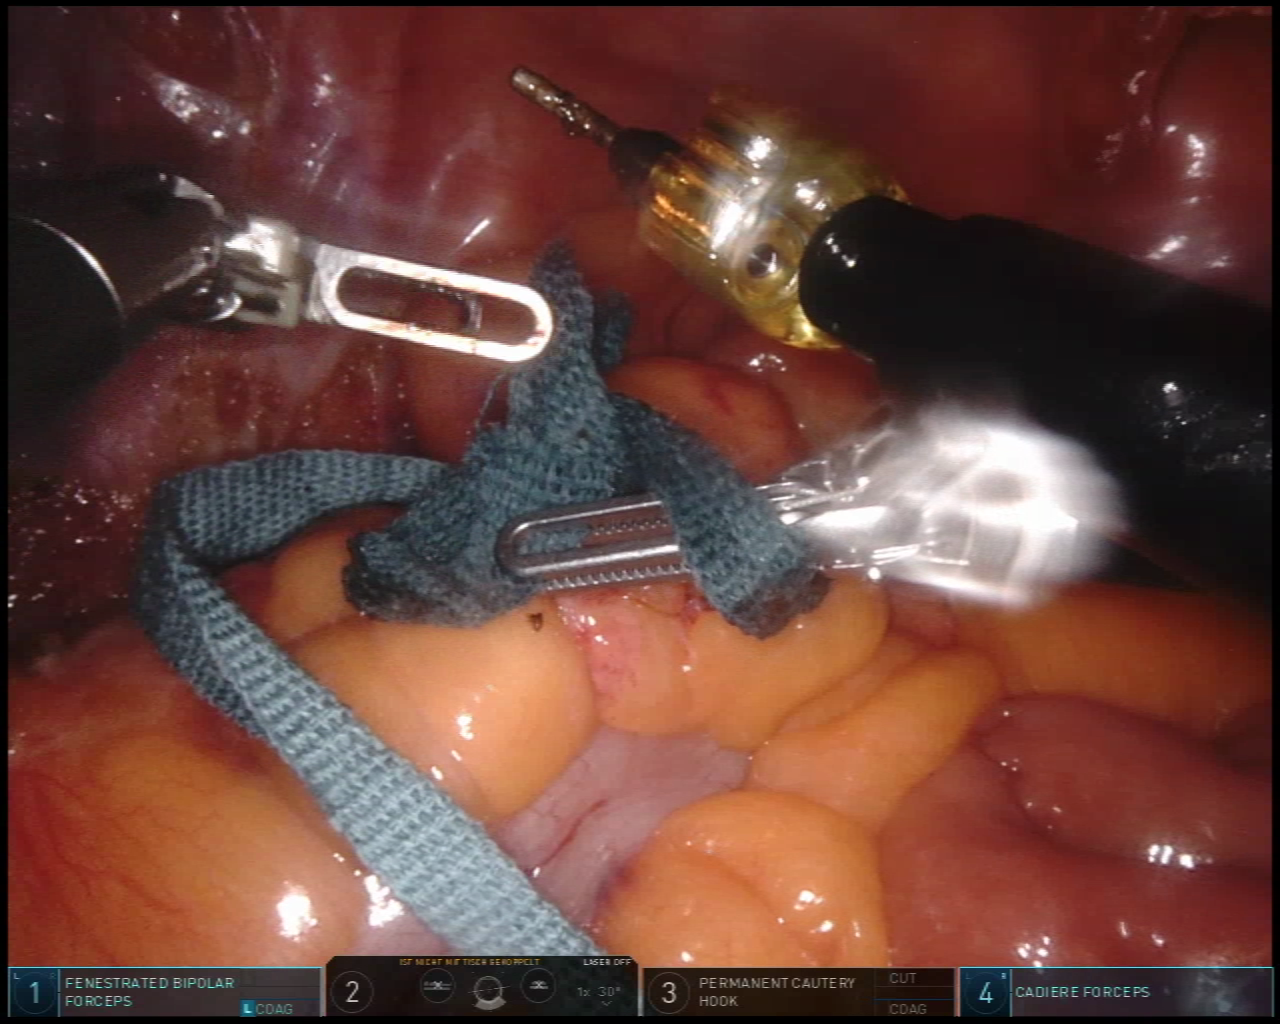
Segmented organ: small_intestine
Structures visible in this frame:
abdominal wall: yes
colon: yes
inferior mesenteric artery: no
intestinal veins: no
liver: no
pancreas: no
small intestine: yes
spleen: no
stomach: no
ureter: no
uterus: no
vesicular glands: no